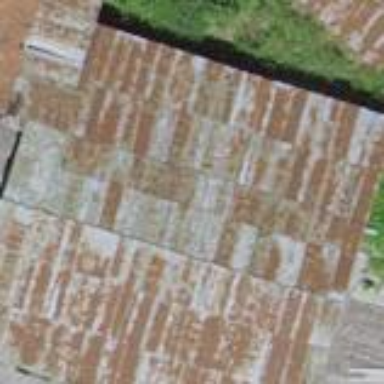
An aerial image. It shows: Rural barn.